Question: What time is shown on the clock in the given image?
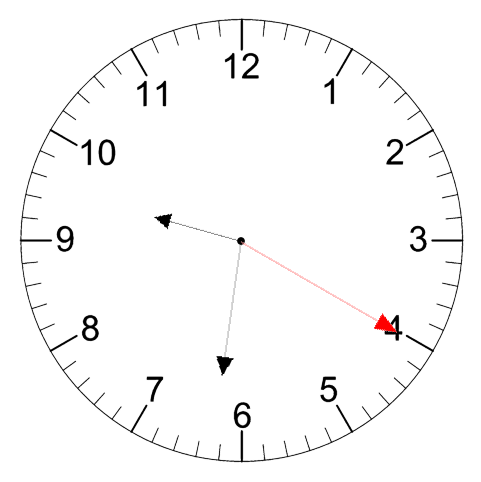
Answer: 09:31:20